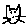
Label: cat